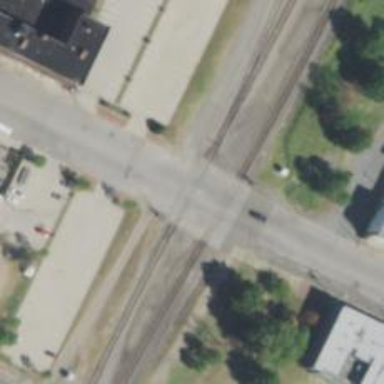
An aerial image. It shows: Level crossing with lights on the railway.